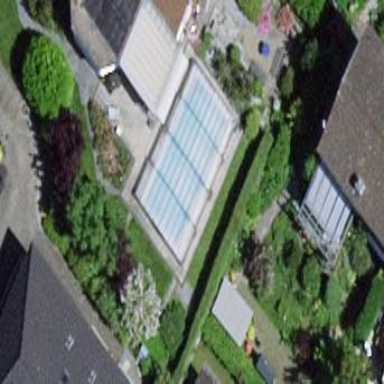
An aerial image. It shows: Swimming pool located in leisure land.